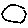
Label: circle